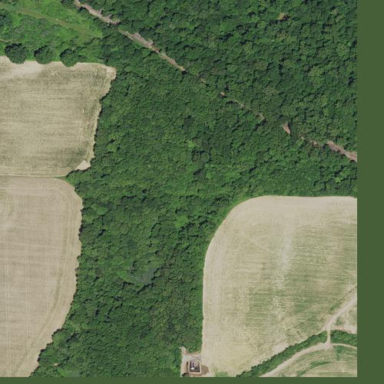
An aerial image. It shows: Serene woodland landscape.